Echo time (TE): 2 ms
Repetition time (TR): 4 ms
Flip angle: 90 degrees
Bandwidth: 1060 Hz
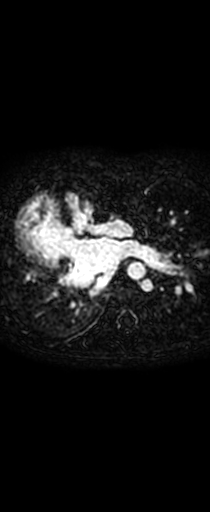
Patient age (years): 2
Disease severity: severe
Diagnoses: AOPAAnastamosis|ASD|CMRArtifactPA|Glenn|Heterotaxy|InvertedVentricles|LeftCentralIVC|VSD
Cardiac structures present: LV (left ventricle), RV (right ventricle), LA (left atrium), RA (right atrium), AO (aorta), PA (pulmonary artery), SVC (superior vena cava), IVC (inferior vena cava)